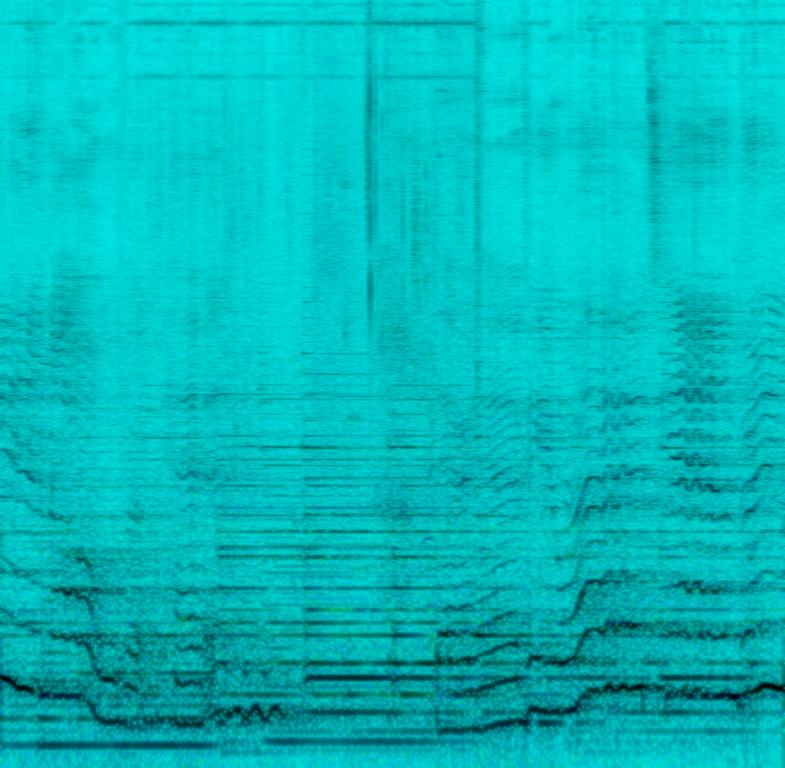
The low quality recording features a live performance of a R&B song that consists of a mellow piano melody and an emotional female vocal singing over it. There are some noises in the recording, alongside lip smack noise.